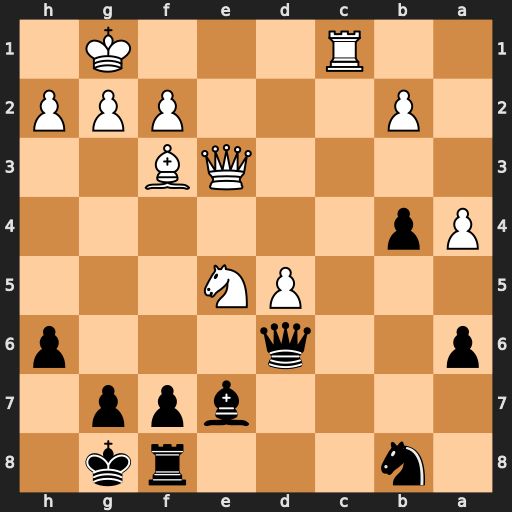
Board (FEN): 1n3rk1/4bpp1/p2q3p/3PN3/Pp6/4QB2/1P3PPP/2R3K1
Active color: b
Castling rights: -
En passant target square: -
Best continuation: Bg5 Qc5 Qxe5